You are looking at the envelope spectrum of a bearing's vibration signal. The marked vertical lines are the theoretical fault frequencies for the outer race, inner race, rolling elements, and cage. What is the most likely bearing condition (normal, inner_race, outer_race, ball)?
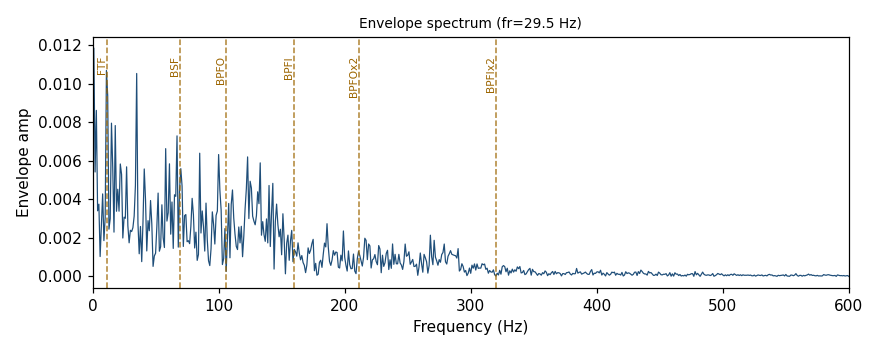
Answer: ball